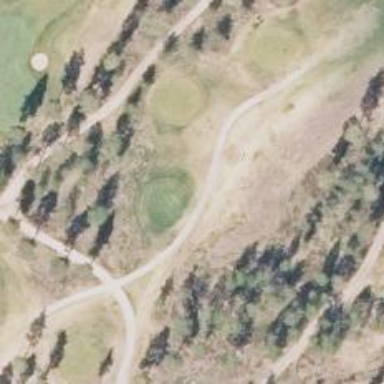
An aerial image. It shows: Golf hole.